Aerial crown-view tile of a tropical tree (Barro Colorado Island, Panama), acquired 20240918:
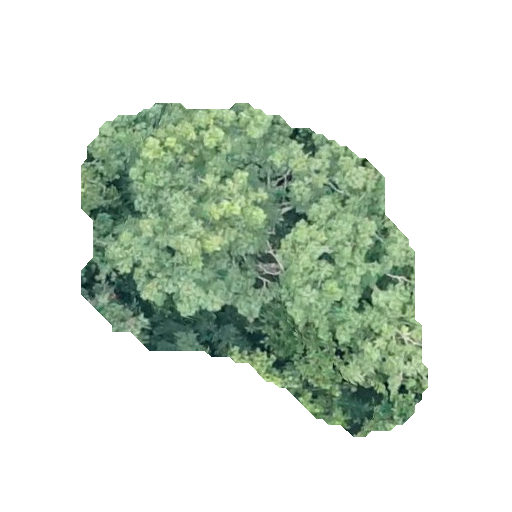
Species: Ceiba pentandra
GBIF accepted scientific name: Ceiba pentandra
Crown area: 125.486 m²